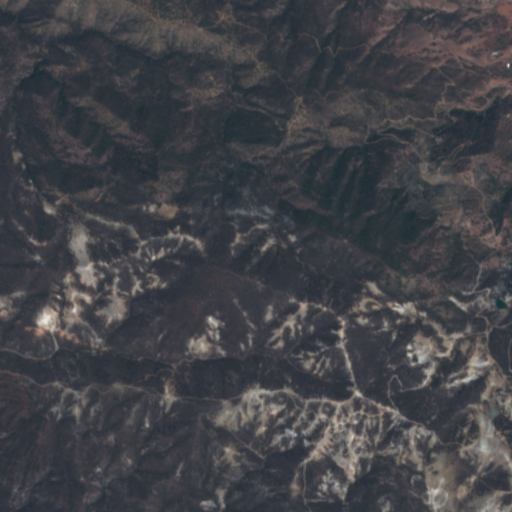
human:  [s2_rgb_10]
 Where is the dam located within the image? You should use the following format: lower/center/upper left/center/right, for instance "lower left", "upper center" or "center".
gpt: The dam is located in the center right of the image.
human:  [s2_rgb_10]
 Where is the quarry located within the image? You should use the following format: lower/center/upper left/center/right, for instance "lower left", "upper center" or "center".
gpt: The quarry is located in the upper right of the image.
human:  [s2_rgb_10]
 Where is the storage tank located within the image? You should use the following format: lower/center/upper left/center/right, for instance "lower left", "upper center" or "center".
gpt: The storage tank is located in the upper right of the image.
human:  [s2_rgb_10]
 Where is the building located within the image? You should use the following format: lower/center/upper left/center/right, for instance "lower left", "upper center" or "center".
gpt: The building is located in the upper right of the image.
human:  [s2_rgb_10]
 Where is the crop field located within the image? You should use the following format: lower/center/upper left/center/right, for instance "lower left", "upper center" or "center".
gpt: There is no crop field in the image.